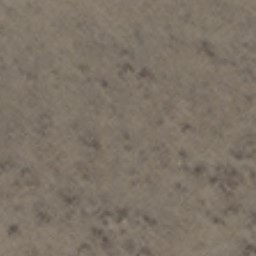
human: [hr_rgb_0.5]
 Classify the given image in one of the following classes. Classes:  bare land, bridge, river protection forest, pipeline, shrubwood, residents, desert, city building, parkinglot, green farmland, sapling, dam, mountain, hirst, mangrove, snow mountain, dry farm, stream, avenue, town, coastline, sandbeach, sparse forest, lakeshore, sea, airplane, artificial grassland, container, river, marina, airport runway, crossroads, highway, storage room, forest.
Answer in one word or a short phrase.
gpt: bare land